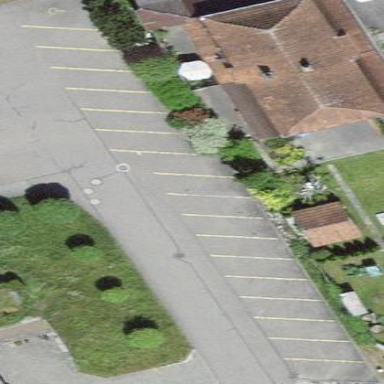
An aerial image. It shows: Street-side parking area with diagonal orientation.